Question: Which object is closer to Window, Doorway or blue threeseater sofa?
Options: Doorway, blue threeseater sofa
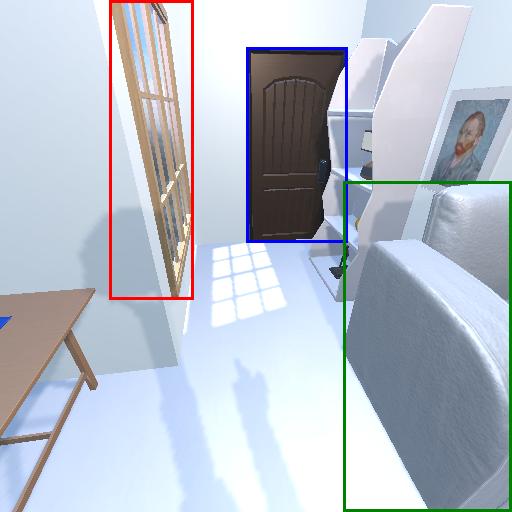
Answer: Doorway